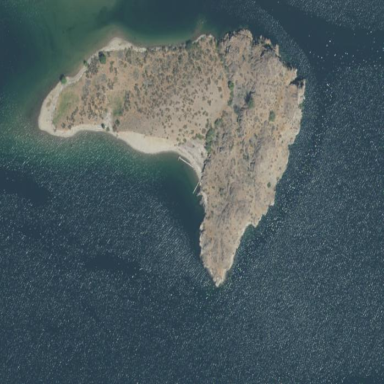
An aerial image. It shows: Island.